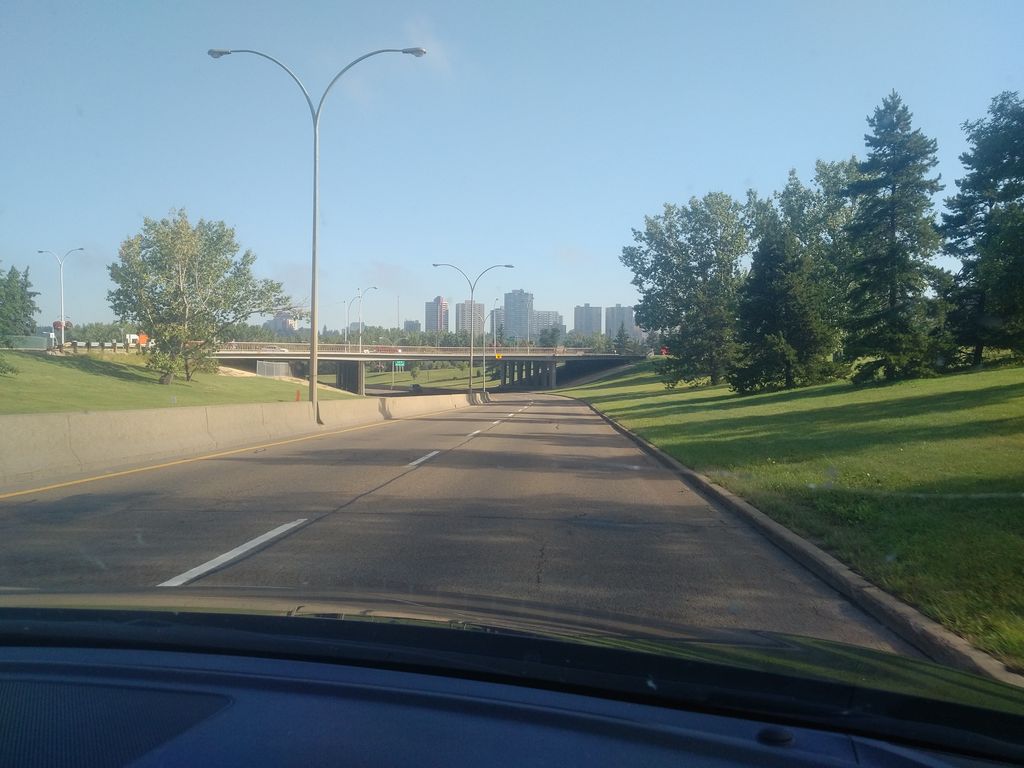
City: edmonton